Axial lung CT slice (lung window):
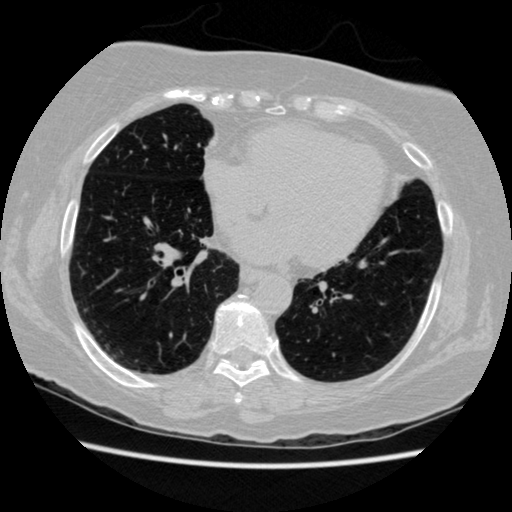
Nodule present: no